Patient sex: F
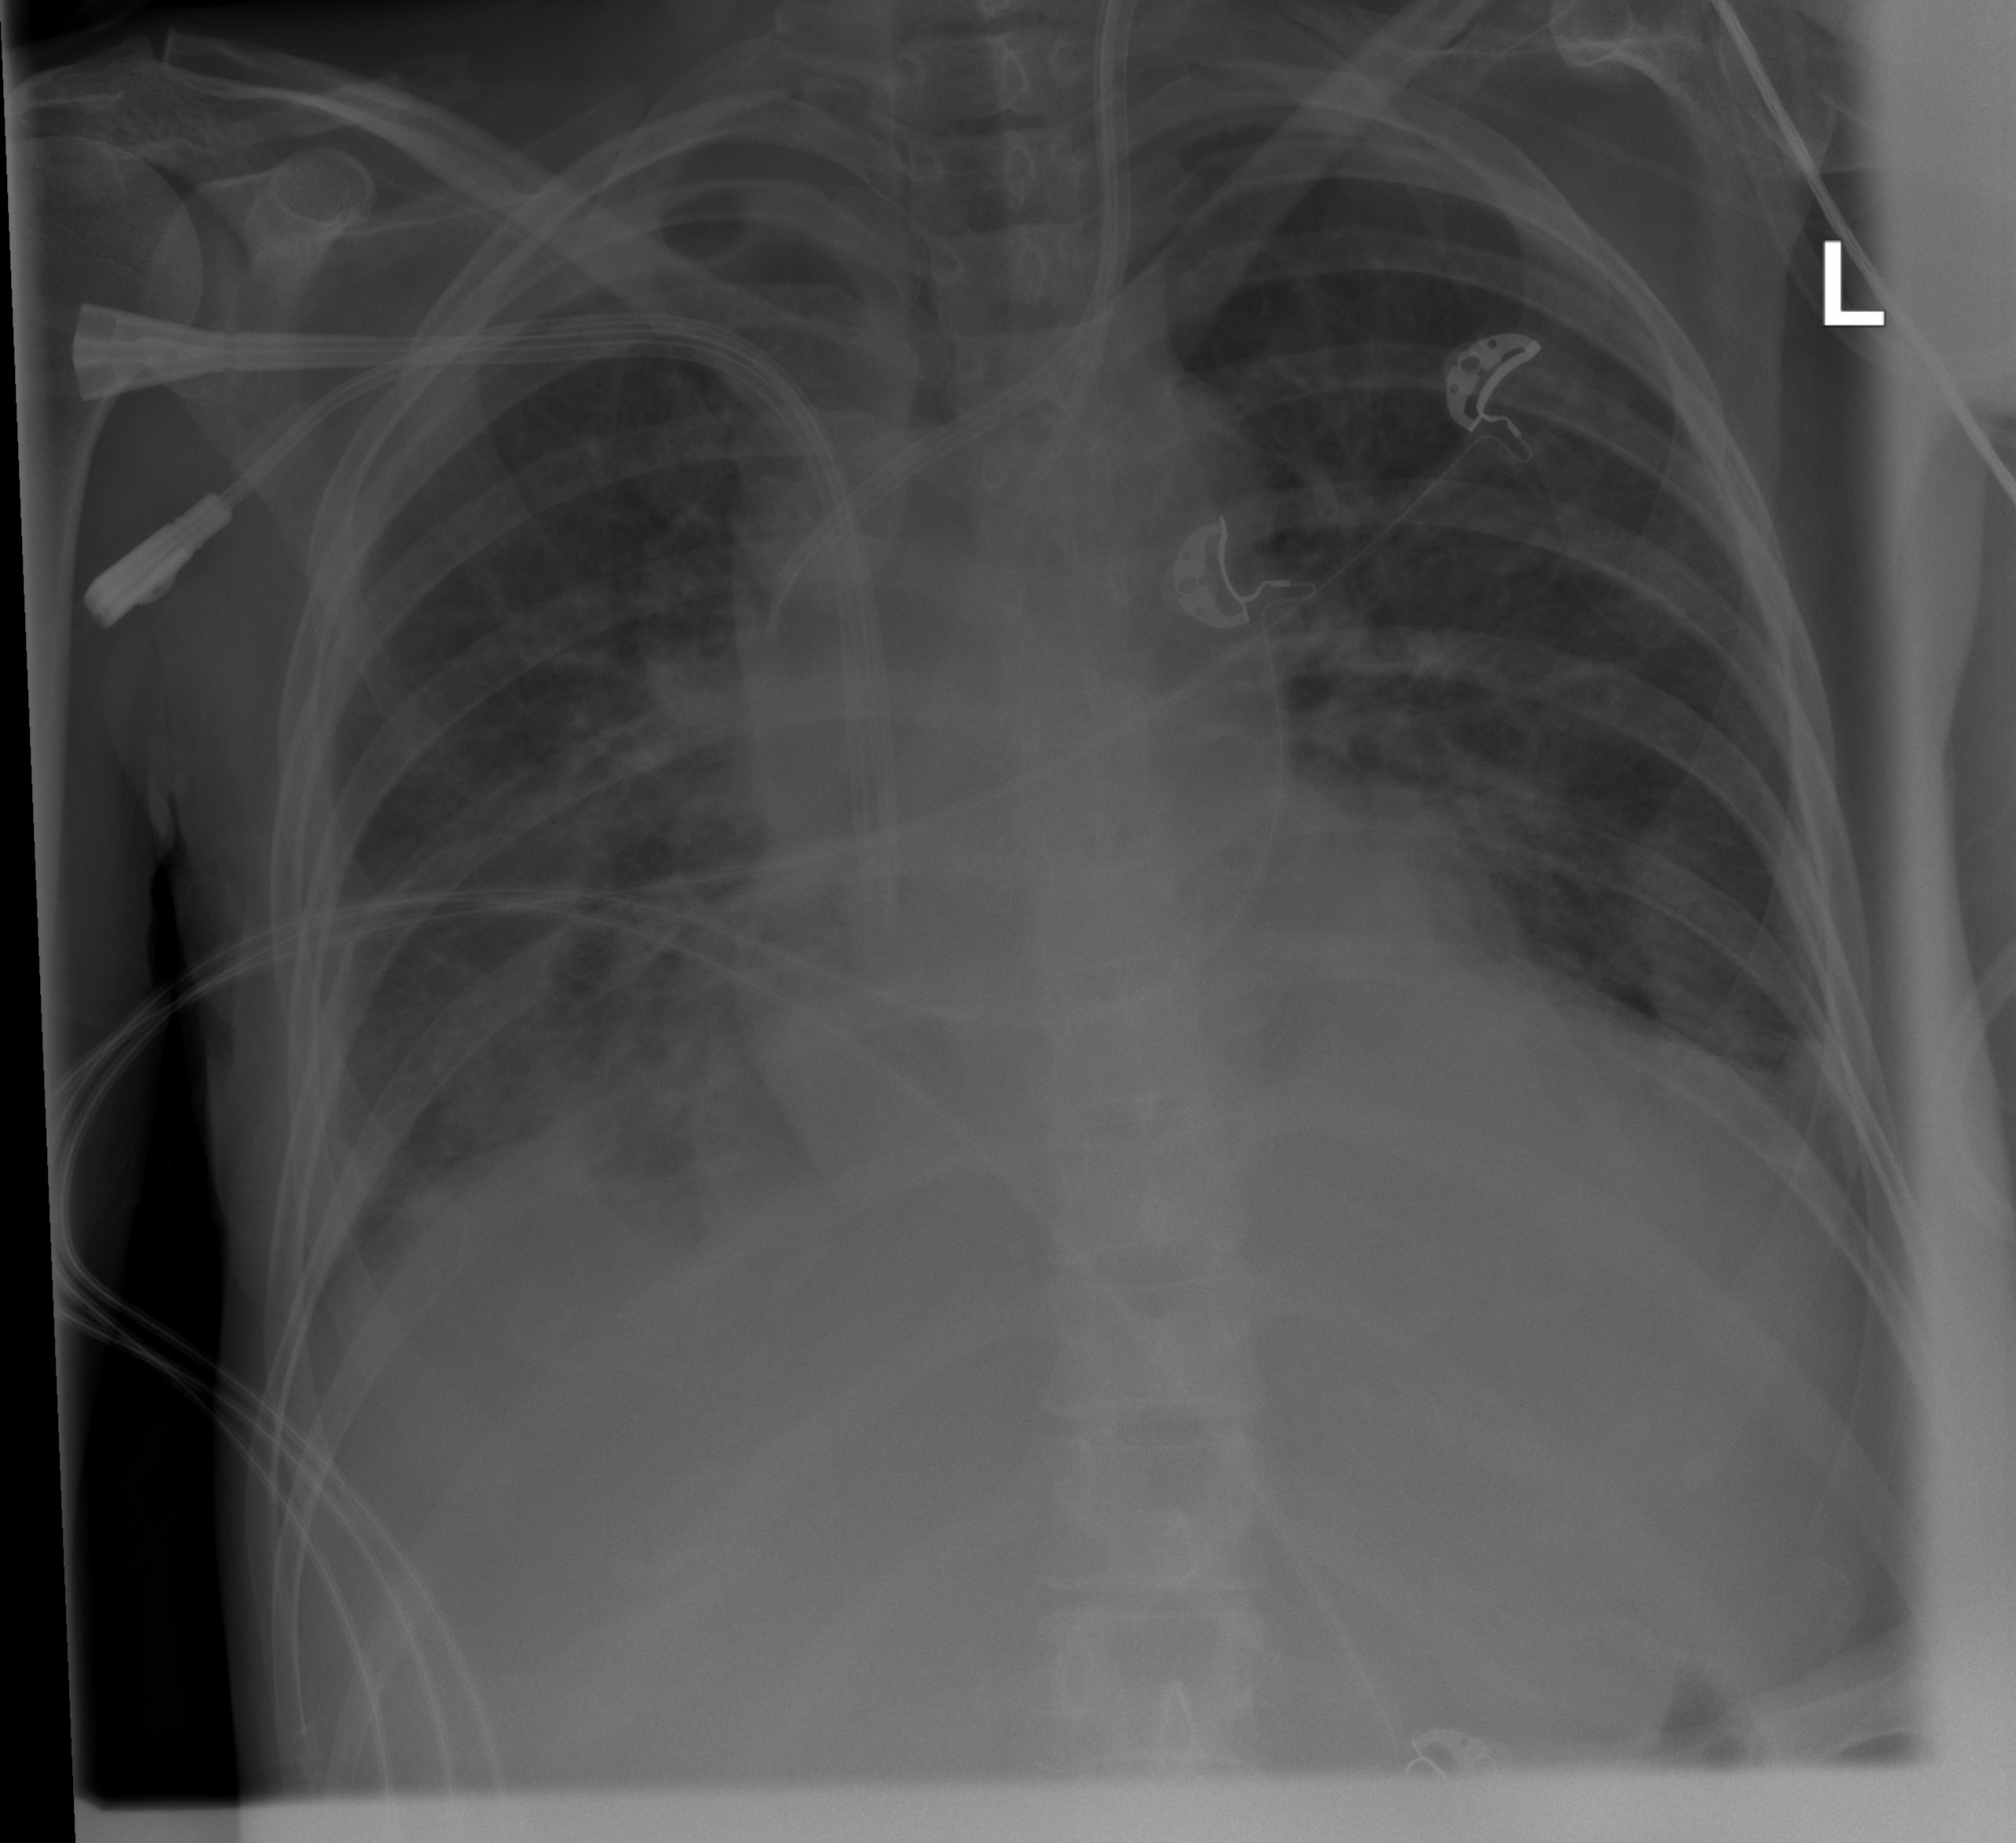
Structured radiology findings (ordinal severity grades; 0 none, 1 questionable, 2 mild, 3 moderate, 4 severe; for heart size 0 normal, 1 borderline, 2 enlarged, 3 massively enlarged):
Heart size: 1
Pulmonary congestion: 0
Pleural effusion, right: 2
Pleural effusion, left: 2
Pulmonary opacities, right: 2
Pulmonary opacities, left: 2
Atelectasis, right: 2
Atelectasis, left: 2